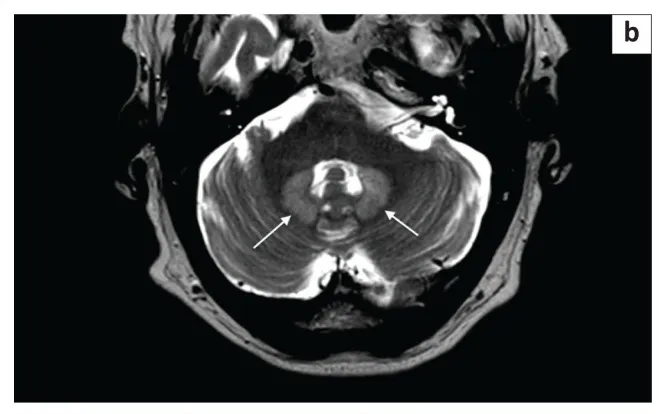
T2 turbospin echo sequence. Demonstrating high signal intensity in the dentate nuclei bilaterally (white arrows).
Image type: radiology (mri)